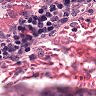
Metastatic tissue present: no